Question: I'm building application that will stay in tray, from time to time it will do a service call and if service returns result it will show it as nice window in bottom right corner.I found nice looking component as codeproject - <URL>
this notification works good if it is used in forms application, but when I try to show it from ApplicationContext it stops my application - notification is showing, but when I try to click on it I get not response error.
'''
class TrayContext : ApplicationContext
{
private System.Timers.Timer appointmentTimer;
private PopupNotifier notification;
public TrayContext()
{
notification = new PopupNotifier
{
AnimationDuration = 500,
ContentFont = new System.Drawing.Font("Tahoma", 8F),
Image = null,
OptionsMenu = null,
Scroll = false,
ShowHandCursor = false,
Size = new System.Drawing.Size(400, 100),
TitleFont = new System.Drawing.Font("Segoe UI", 11.25F)
};
//timer
appointmentTimer = new System.Timers.Timer();
appointmentTimer.Interval = 600000;
appointmentTimer.Elapsed += AppointmentTimerTimerElapsed;
appointmentTimer.Start();
}
private void AppointmentTimerTimerElapsed(object sender, ElapsedEventArgs e)
{
appointmentTimer.Stop();
notification.TitleText = "Test";
notification.ContentText = "This should work";
notification.Popup();
appointmentTimer.Start();
}
}
'''
Here is behavior that I'm getting (cursor is busy not pointer):

I was trying to do this using delegates, but because I'm using ApplicationContext I don't have BeginInvoke method, but even adding it like below didn't help:
'''
private void BeginInvoke(Delegate callback, object[] args)
{
syncContext.Post(state => callback.DynamicInvoke((object[])state), args);
}
'''
I'm able to show this notification from Form, but how should I show it from ApplicationContext?
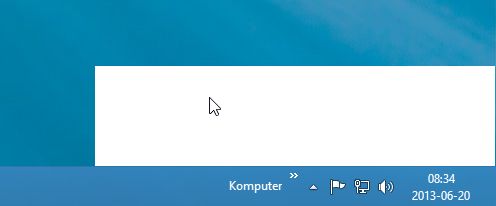
Answer: I've figured this out.
I was using:
'''
private System.Timers.Timer appointmentTimer;
'''
it should be:
'''
private System.Windows.Forms.Timer appointmentTimer;
'''
But there is probably better solution for this. I'm not marking my answer as correct because I'll wait bit longer for maybe better answer.